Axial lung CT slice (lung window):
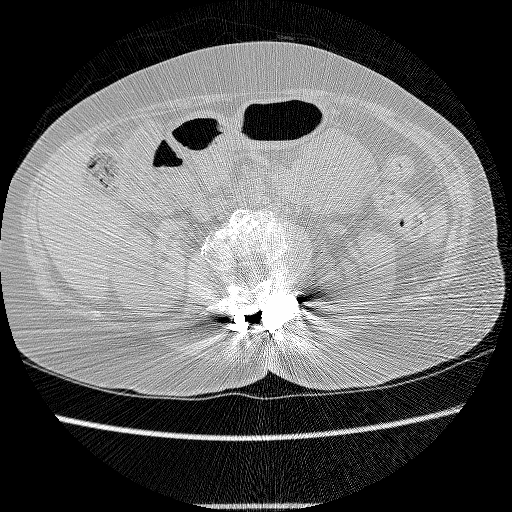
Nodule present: no